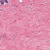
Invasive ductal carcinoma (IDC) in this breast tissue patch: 0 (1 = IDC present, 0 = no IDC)